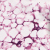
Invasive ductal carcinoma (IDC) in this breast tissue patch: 0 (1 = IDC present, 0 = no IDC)